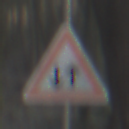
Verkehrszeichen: Gegenverkehr
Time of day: SunriseSunset
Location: Outdoor (Nature)
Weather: Clear
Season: Winter
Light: Natural